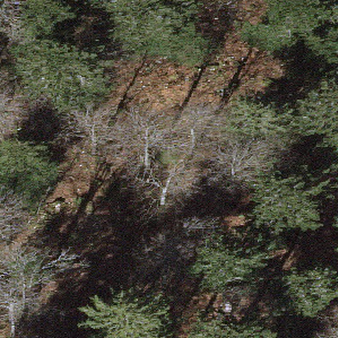
Label: other